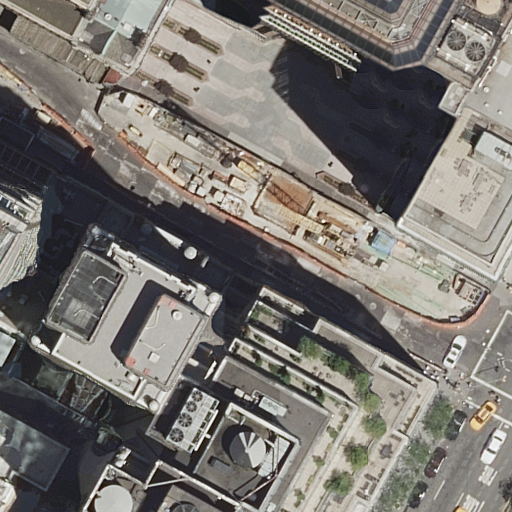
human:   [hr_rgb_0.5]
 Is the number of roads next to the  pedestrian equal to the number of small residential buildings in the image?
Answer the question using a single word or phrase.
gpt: no

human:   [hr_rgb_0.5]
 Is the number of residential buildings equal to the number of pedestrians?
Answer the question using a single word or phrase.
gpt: no

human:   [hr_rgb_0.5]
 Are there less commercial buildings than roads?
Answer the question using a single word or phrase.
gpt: no

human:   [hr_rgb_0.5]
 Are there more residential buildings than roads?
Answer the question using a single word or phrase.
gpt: yes

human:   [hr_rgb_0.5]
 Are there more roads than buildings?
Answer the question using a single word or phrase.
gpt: no

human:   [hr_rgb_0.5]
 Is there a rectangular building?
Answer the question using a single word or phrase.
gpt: yes

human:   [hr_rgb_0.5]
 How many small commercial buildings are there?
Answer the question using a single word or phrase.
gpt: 0

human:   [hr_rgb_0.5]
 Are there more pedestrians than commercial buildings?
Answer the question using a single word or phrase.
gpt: no

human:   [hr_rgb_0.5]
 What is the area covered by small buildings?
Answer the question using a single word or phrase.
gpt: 3m2

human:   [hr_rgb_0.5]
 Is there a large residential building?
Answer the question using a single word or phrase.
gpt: yes

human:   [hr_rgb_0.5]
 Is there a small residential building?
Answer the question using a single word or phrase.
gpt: yes

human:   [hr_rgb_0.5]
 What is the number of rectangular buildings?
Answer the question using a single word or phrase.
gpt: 2

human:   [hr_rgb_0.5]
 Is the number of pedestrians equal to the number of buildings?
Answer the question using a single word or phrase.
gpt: no

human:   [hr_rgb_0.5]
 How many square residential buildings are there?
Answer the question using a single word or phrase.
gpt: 0

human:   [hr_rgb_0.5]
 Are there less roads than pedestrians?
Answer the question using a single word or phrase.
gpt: no

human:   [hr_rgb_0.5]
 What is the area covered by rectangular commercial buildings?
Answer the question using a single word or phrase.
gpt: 187m2

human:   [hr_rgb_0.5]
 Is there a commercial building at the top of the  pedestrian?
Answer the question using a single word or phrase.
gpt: yes

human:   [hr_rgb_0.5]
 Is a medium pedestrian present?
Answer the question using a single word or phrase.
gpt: no

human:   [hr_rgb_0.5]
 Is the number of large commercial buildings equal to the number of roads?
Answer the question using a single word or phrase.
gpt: yes

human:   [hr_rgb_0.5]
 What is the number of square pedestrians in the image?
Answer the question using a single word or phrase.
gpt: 0

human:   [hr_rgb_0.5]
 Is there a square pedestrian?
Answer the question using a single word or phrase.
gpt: no

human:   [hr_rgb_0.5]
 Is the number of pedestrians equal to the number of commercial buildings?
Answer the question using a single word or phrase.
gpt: no

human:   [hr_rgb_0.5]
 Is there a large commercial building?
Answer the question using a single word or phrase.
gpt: yes

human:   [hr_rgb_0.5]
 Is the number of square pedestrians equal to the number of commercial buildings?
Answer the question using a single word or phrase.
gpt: no

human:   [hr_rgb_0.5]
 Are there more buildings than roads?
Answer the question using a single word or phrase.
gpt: yes

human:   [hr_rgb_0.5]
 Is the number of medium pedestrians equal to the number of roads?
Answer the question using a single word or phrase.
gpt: no

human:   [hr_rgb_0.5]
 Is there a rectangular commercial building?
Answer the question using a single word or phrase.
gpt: yes

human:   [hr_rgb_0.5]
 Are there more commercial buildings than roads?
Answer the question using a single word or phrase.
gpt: yes

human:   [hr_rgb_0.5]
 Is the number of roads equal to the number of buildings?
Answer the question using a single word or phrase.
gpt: no

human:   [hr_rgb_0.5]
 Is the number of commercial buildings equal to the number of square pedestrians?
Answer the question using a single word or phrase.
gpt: no

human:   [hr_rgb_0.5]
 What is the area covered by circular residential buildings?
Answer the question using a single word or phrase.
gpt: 0m2

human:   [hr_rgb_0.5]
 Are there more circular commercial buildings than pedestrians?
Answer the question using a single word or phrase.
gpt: no

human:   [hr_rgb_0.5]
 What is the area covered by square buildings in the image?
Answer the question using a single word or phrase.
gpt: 0m2

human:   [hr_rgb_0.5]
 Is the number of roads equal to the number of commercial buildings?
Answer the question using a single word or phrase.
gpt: no

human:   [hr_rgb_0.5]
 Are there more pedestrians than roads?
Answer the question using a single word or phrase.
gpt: no

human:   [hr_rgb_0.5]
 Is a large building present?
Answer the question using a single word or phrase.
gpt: yes